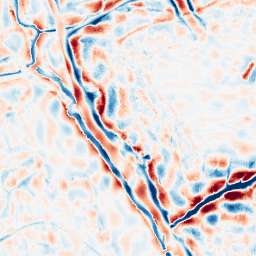
Category: wavelet
Decomposition family: wavelet_dwt
Decomposition parameters: wavelet: db8
level: 4
Upsampling method: fft_zeropad
Upsampling parameters: scale: 8
Upsampling scale: 8